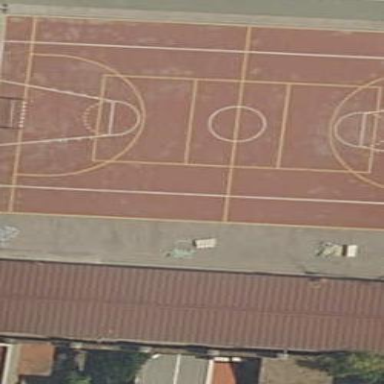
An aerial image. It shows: Basketball court on leisure land pitch.